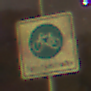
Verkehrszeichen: BeginnFahrradstrasse
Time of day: Night
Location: Outdoor (Suburban)
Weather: Clear
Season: NotSpecified
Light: Artificial